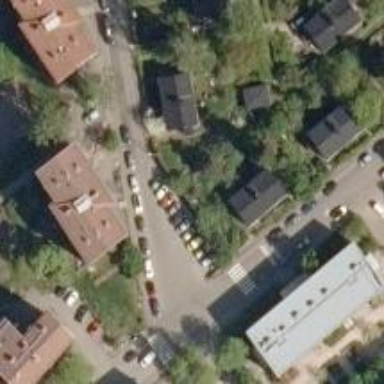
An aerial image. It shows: Footway.